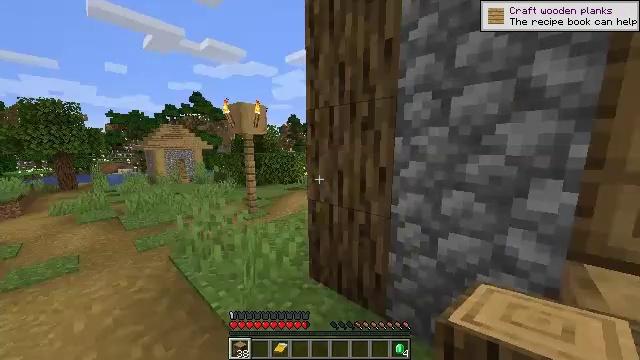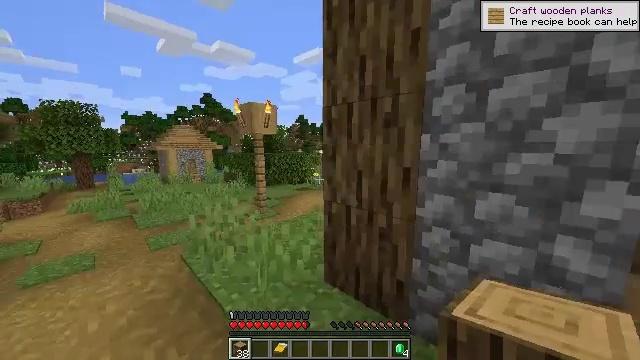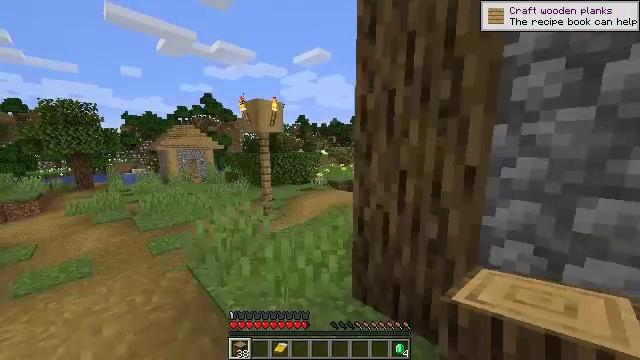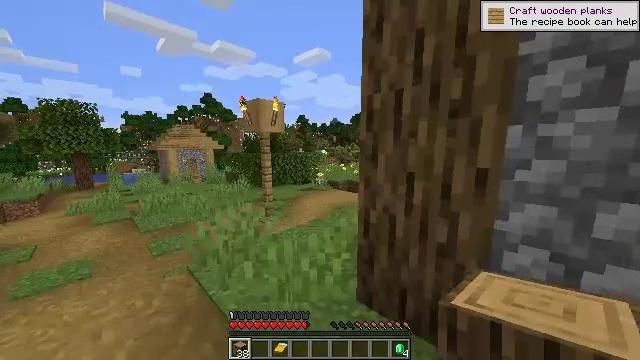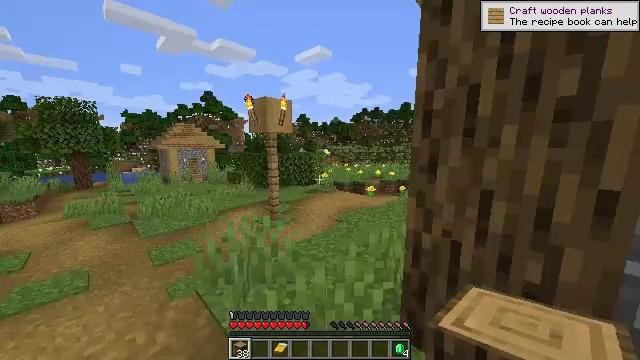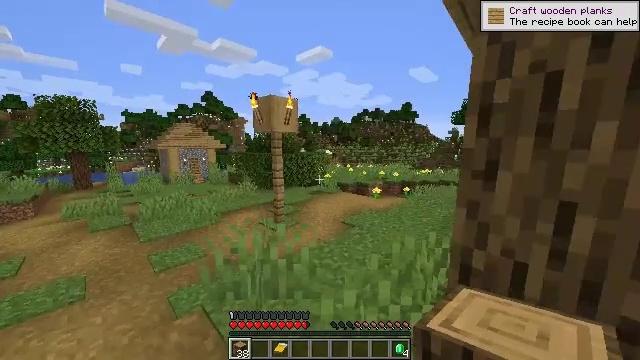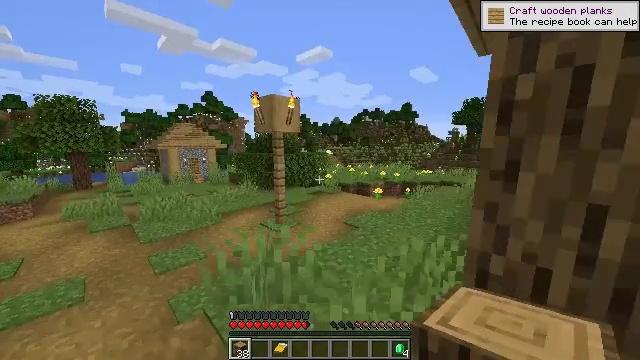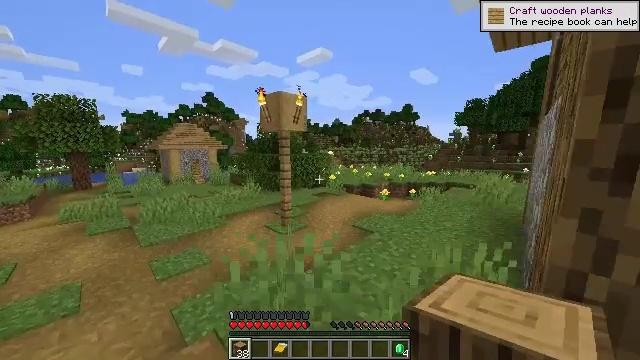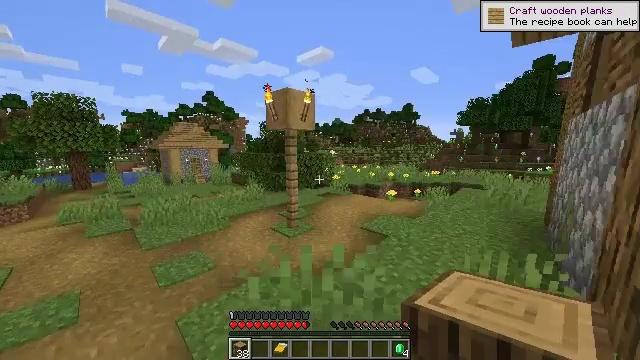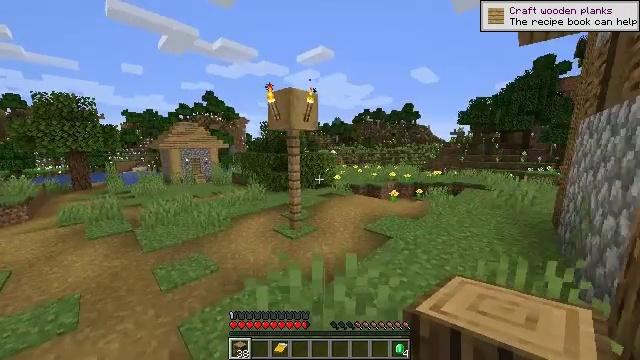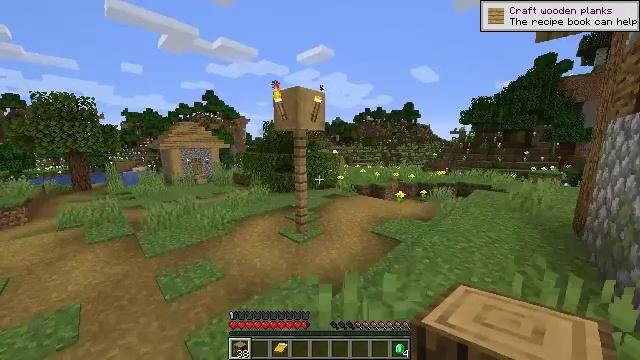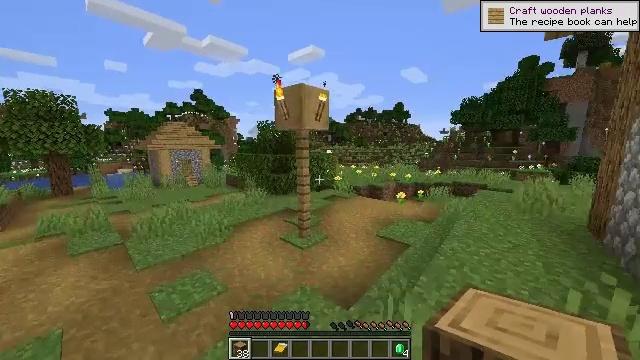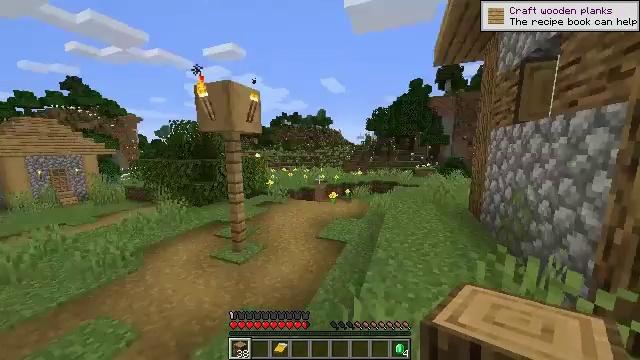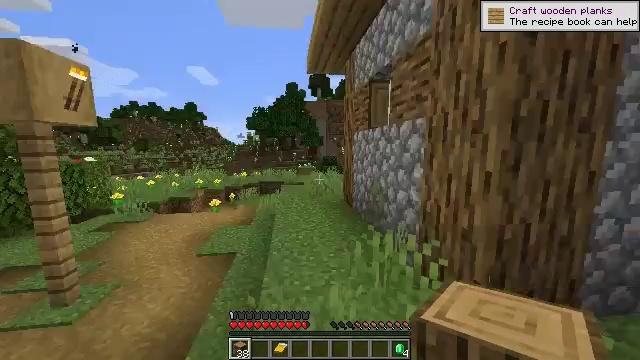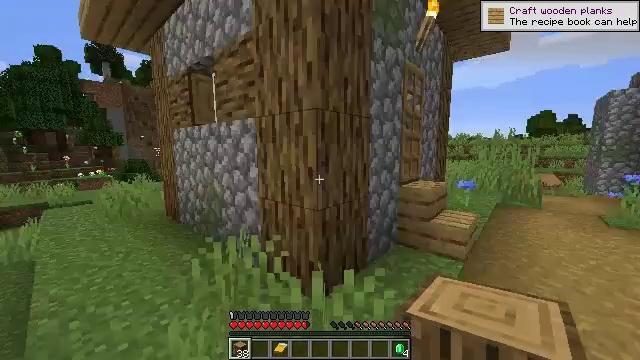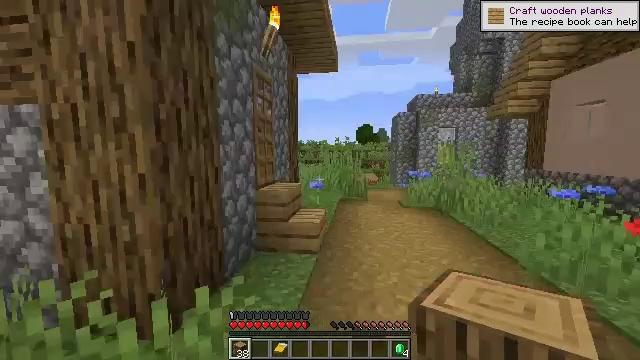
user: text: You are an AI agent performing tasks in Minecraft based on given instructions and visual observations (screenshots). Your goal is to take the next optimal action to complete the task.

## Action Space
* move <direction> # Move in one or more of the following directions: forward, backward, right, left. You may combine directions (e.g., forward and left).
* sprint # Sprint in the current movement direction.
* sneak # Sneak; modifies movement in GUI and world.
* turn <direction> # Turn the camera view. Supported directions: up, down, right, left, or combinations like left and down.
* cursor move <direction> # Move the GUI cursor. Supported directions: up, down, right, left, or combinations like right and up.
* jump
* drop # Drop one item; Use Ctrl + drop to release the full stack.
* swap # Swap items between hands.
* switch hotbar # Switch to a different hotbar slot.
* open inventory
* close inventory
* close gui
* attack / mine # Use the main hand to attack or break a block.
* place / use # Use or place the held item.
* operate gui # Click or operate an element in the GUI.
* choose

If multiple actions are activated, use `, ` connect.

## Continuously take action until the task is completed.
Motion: motion action
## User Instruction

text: Attack the hay block to get hay.
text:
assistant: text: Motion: move forward and move left, turn left
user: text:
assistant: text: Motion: move forward and move left
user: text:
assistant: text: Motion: move forward and move left
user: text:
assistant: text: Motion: move forward and move left
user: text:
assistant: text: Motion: move forward and move left
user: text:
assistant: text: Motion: move forward and move left
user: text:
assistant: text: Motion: move forward and move left
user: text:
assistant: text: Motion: move forward and move left
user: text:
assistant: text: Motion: move forward and move left
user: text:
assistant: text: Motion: move forward and move left
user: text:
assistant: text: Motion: move forward and move left, turn right
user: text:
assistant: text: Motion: turn right
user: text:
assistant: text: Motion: turn right
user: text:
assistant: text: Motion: turn right
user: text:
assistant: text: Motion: move right, turn right and up
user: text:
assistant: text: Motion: move right, turn right and up
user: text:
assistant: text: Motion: move right, turn right and up
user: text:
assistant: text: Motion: move right
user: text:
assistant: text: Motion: move forward and move right
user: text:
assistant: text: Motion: move forward and move right
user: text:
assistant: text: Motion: move forward
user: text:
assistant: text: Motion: move forward, turn left and up
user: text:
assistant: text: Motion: move forward, turn left
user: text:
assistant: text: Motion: move forward, sprint, turn left and down
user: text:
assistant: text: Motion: move forward, sprint, turn down, jump
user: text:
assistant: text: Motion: move forward, sprint, jump
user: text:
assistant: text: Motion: move forward, sprint, jump
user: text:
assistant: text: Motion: move forward, jump
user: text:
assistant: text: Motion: move forward, jump
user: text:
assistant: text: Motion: move forward, jump